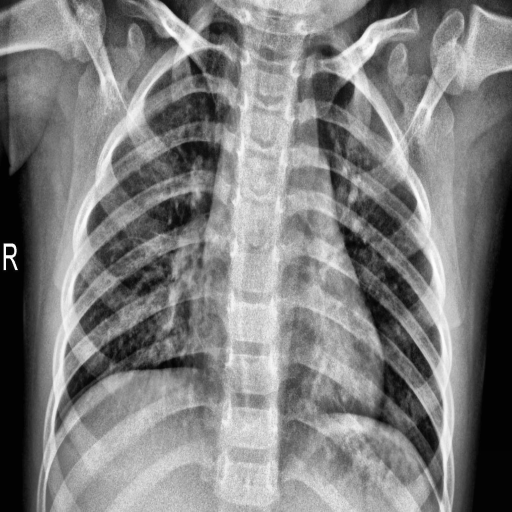
Finding: NORMAL